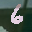
Label: 6